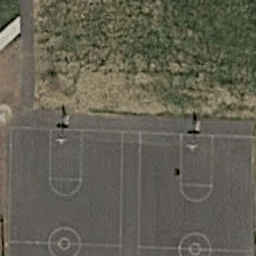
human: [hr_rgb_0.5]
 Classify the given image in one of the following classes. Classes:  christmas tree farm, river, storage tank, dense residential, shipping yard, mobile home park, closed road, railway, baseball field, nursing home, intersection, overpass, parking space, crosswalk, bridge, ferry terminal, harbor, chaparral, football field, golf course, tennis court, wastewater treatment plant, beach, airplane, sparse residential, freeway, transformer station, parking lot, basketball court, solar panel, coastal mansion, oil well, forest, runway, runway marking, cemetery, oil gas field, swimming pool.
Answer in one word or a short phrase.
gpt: basketball court